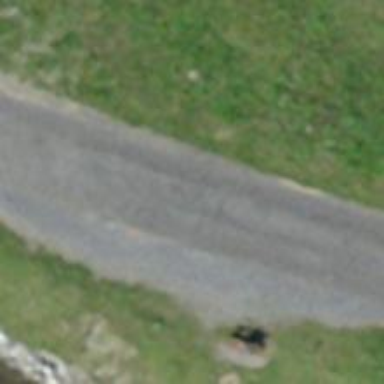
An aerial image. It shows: Well-paved service road with grade1 tracktype. It is designed for classic grooming and categorized as hike trail.